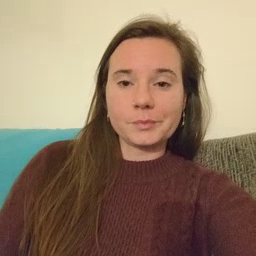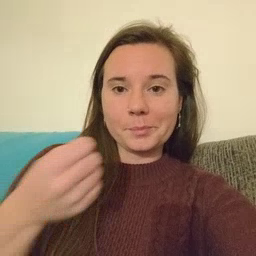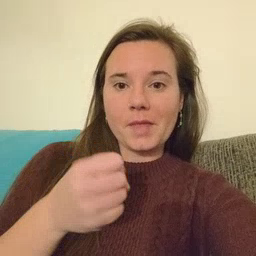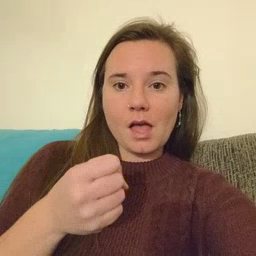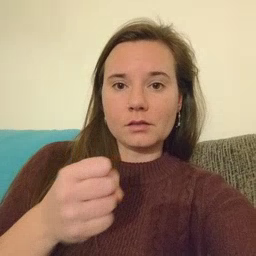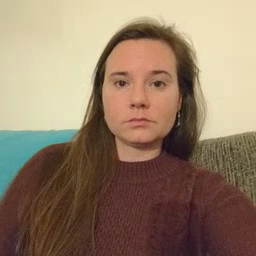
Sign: make